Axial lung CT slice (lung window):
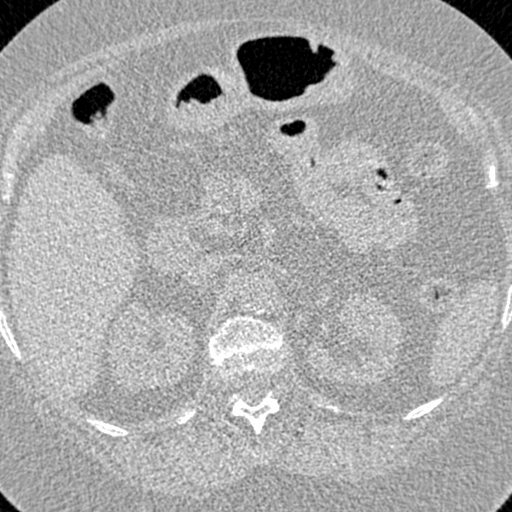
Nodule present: no